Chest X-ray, AP view. Patient: 60 years old, sex M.
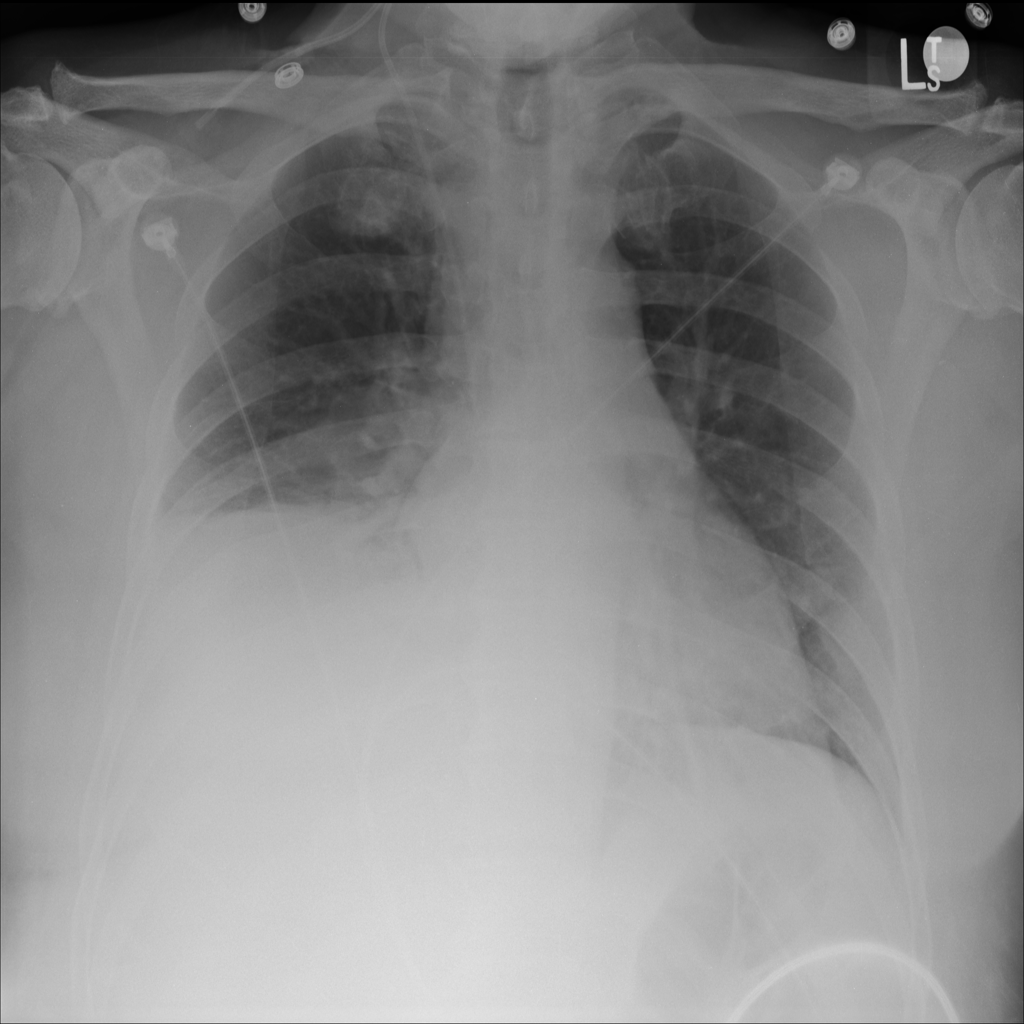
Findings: Atelectasis